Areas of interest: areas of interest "Educational"
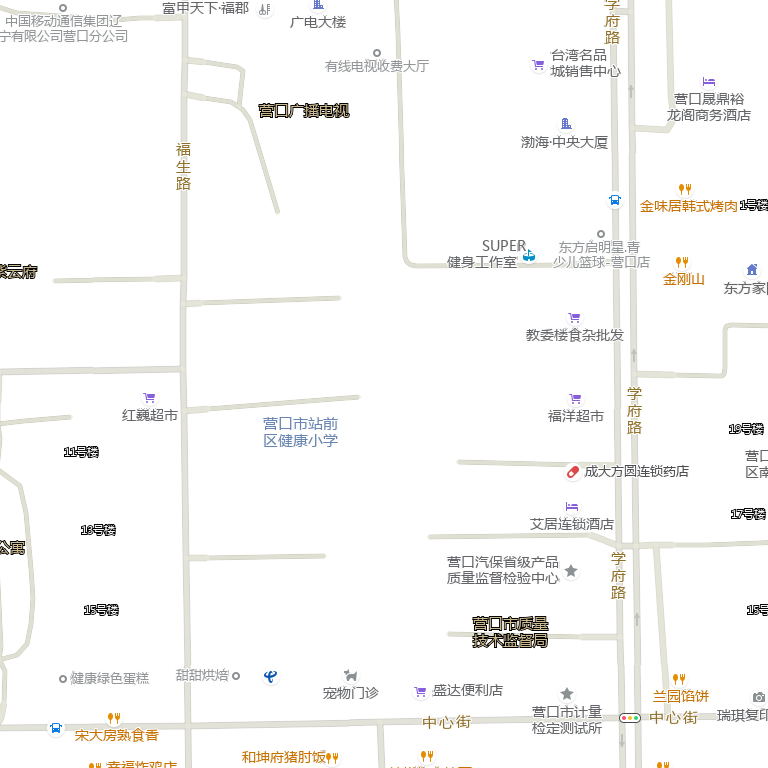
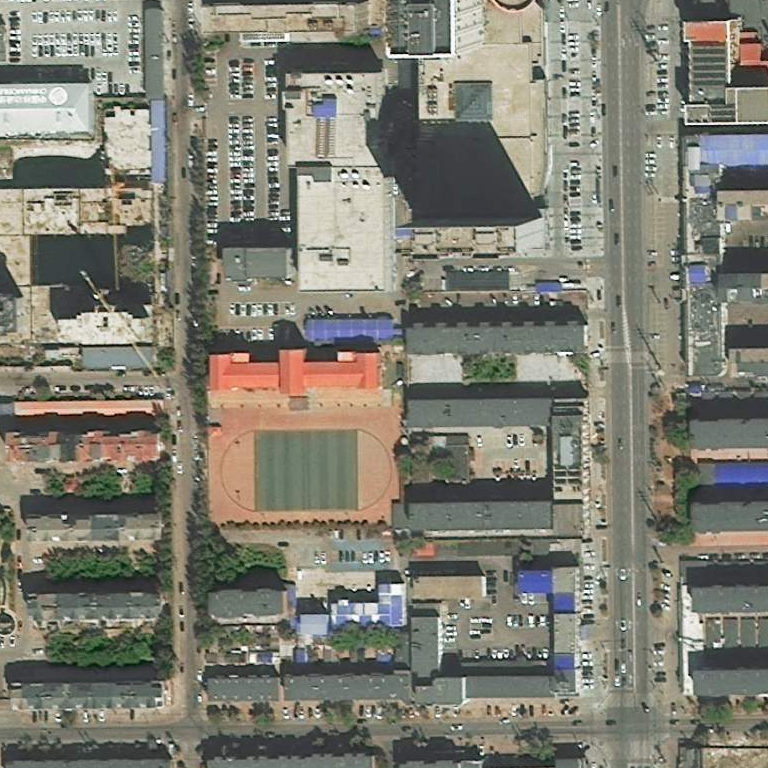